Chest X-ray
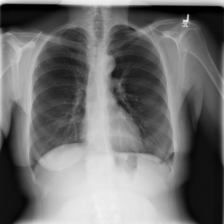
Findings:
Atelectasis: negative
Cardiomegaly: negative
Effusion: negative
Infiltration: negative
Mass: negative
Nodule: negative
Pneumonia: negative
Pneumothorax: negative
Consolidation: negative
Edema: negative
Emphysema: negative
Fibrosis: negative
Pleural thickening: negative
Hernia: negative